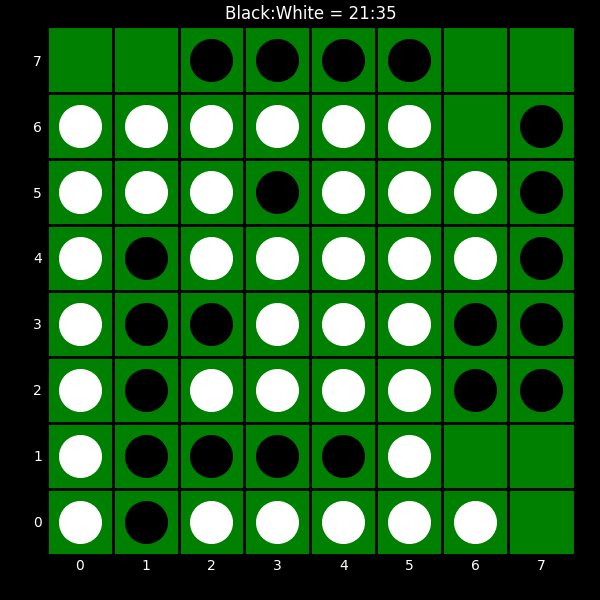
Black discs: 21
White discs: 35